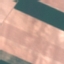
Land use / land cover class: AnnualCrop